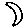
Label: moon